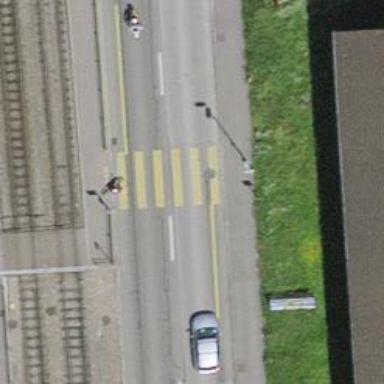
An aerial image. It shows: Asphalt footway.